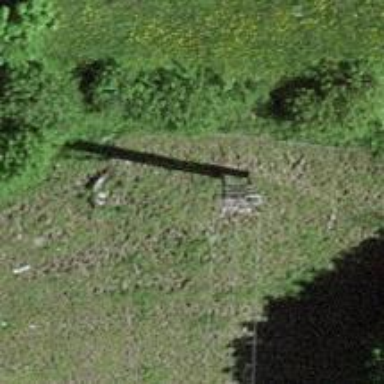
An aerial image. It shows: Power pole.